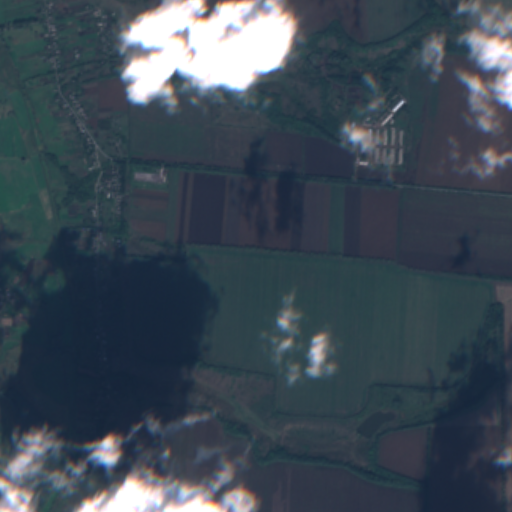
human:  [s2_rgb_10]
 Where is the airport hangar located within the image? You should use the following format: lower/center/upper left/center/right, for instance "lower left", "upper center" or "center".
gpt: The airport hangar is located in the upper right of the image.
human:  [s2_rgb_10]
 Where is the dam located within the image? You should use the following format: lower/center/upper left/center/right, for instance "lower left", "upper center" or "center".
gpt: The dam is located in the lower right of the image.
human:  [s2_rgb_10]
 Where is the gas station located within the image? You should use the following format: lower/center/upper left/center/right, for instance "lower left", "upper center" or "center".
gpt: The gas station is located in the upper right of the image.
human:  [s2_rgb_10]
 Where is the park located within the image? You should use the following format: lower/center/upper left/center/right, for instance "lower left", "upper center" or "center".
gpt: The park is located in the upper left of the image.
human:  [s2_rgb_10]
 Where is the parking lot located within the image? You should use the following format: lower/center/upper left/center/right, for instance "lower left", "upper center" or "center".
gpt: The parking lot is located in the upper right of the image.
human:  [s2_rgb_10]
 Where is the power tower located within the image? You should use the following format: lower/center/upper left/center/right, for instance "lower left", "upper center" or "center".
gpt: The power tower is located in the upper of the image.
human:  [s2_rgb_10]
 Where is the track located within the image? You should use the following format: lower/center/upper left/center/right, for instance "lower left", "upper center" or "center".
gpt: There is no track in the image.